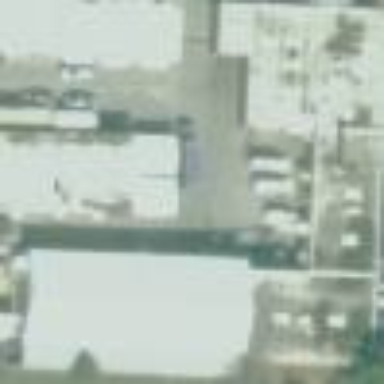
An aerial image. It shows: Commercial building.